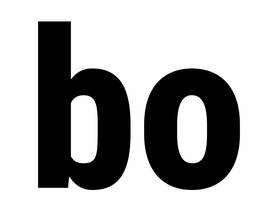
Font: Roboto_Condensed_ExtraBold